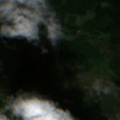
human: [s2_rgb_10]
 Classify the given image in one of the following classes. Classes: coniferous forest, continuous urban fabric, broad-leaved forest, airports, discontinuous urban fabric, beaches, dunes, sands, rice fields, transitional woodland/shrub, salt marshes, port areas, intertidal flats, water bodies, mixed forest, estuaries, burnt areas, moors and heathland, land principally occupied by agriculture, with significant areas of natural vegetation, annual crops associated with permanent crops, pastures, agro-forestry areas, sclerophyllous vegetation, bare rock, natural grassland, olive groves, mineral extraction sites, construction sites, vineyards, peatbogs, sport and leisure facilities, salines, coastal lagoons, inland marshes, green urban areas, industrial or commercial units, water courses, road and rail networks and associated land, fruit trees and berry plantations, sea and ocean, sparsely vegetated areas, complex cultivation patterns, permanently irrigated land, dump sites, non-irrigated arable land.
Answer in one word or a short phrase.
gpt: mixed forest, transitional woodland/shrub